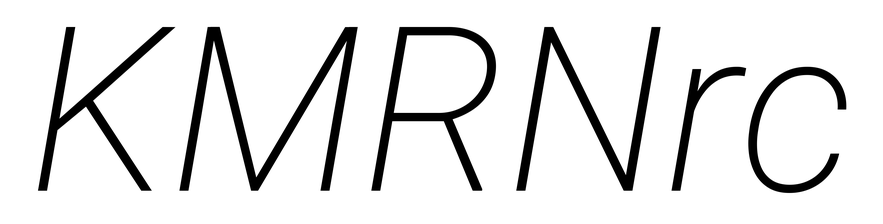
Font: Roboto-Italic_ExtraLight_Italic